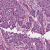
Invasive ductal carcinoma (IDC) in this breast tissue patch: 1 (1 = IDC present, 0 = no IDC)